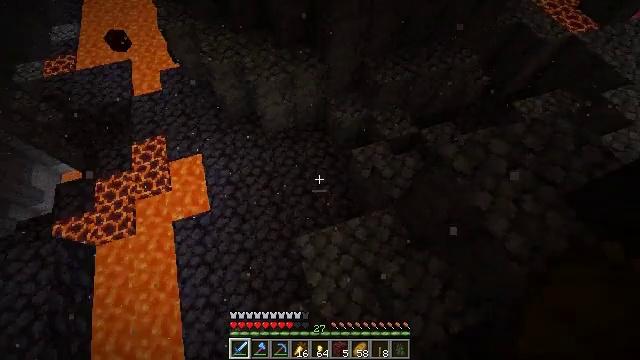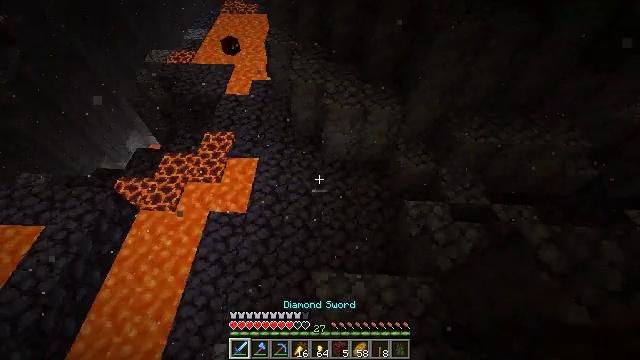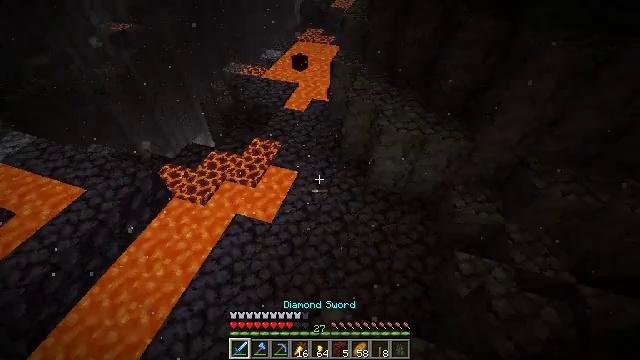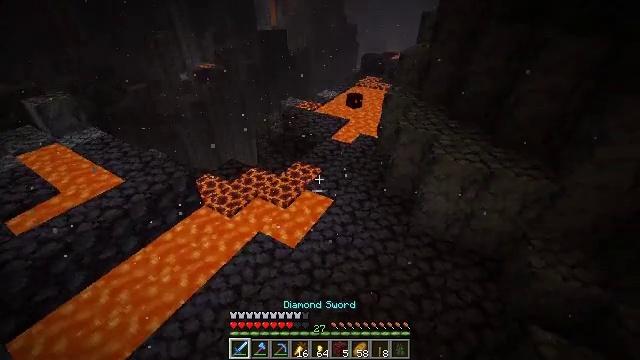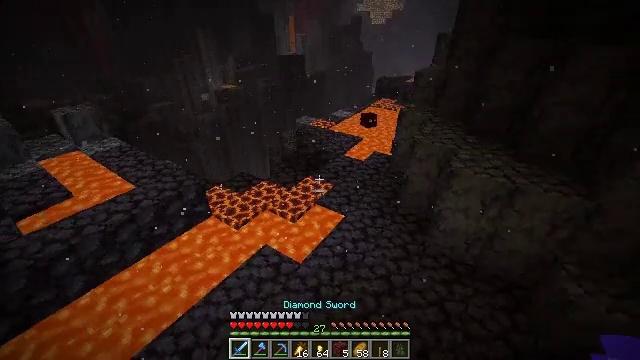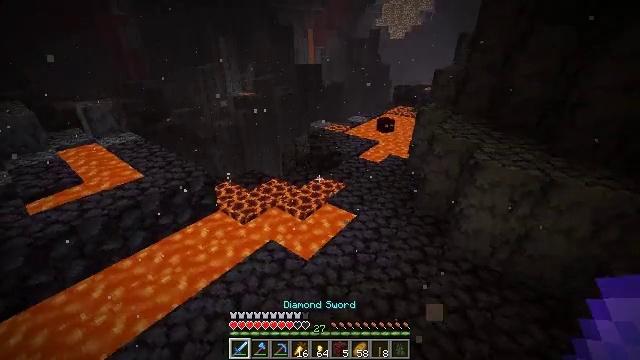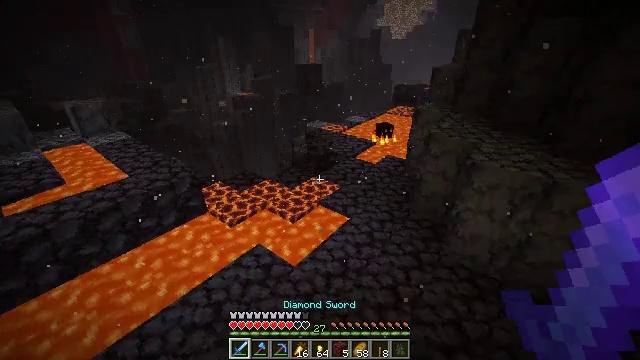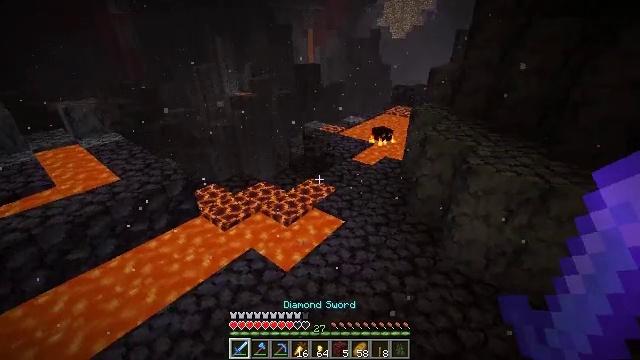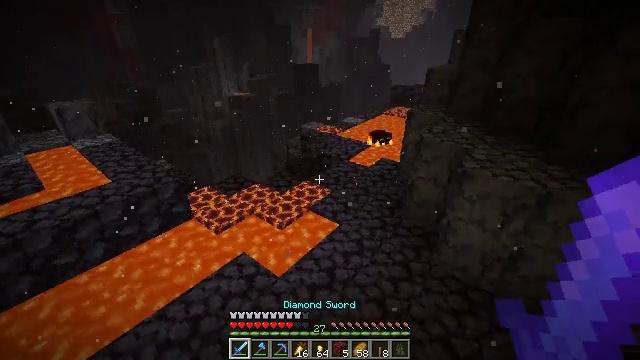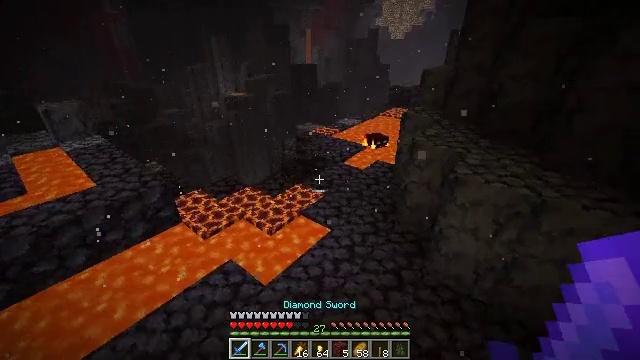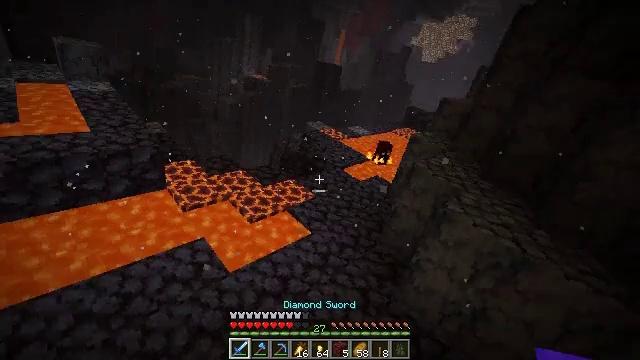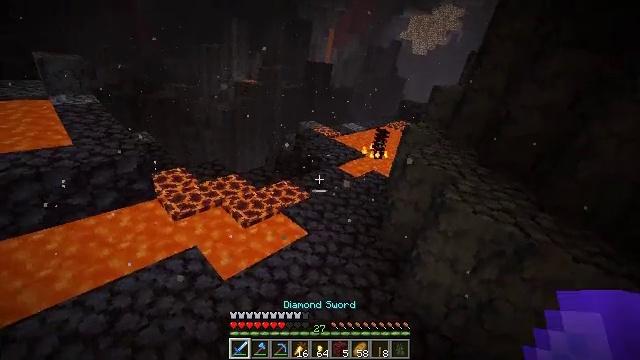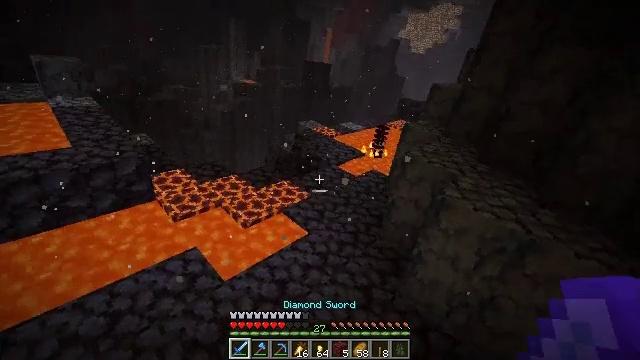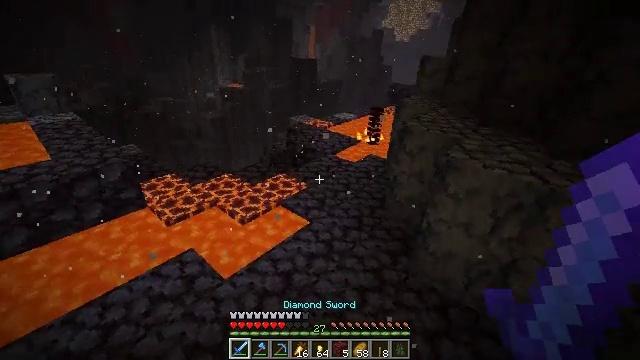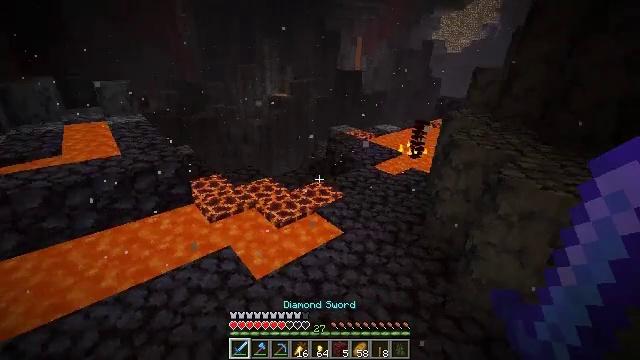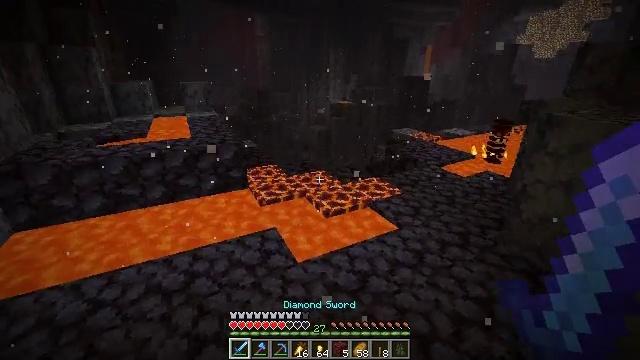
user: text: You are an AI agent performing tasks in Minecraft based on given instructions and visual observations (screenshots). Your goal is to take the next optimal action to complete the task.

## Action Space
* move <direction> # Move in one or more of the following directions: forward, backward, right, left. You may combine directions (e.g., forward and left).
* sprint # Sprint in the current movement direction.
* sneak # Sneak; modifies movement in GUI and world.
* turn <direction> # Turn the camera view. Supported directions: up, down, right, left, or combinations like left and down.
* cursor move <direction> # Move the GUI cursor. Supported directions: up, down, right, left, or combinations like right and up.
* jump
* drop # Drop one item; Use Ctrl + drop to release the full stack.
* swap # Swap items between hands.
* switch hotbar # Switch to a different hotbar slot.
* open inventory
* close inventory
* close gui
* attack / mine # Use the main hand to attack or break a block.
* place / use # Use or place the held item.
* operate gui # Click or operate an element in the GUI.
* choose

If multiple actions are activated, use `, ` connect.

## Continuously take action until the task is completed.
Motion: motion action
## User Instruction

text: Kill a magma cube.
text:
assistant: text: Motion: move forward, turn left and up, switch to hotbar 1
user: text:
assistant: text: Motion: move forward, turn left and up, switch to hotbar 1
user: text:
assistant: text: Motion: move forward, turn left and up
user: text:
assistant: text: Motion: move forward, turn left and up
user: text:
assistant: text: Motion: move forward, turn left and up
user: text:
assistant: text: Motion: move forward and move right
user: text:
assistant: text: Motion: move forward and move right
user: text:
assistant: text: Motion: move forward and move right
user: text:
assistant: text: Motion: move forward and move right
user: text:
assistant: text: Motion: move forward and move right
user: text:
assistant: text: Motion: move forward and move right
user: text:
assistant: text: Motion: move forward and move right
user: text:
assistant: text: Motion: move forward and move right
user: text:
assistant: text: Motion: move forward, turn left and up
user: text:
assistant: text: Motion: move forward, turn left and up
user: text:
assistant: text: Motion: move forward, turn left
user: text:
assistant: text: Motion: move forward
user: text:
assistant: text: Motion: move forward, sprint
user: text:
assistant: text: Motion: move forward, sprint, turn right
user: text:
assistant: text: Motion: move forward, sprint, turn right and down
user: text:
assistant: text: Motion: move forward, sprint, turn right and down
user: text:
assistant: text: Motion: move forward, sprint
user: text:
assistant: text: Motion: move forward, sprint
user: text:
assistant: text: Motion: move forward, sprint
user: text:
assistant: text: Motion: move forward, sprint
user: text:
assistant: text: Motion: move forward
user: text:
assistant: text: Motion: move forward
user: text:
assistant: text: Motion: move forward, turn right
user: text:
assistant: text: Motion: move forward, turn right
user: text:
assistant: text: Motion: move forward